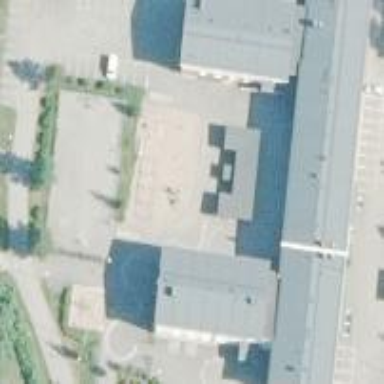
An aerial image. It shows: School building.